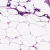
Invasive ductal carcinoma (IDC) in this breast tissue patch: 0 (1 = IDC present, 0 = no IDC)